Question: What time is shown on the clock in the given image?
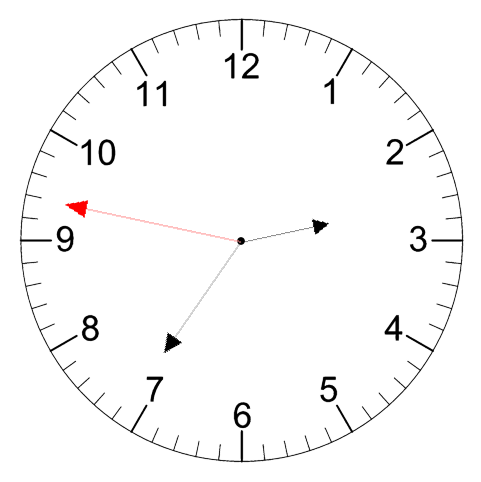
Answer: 02:35:47